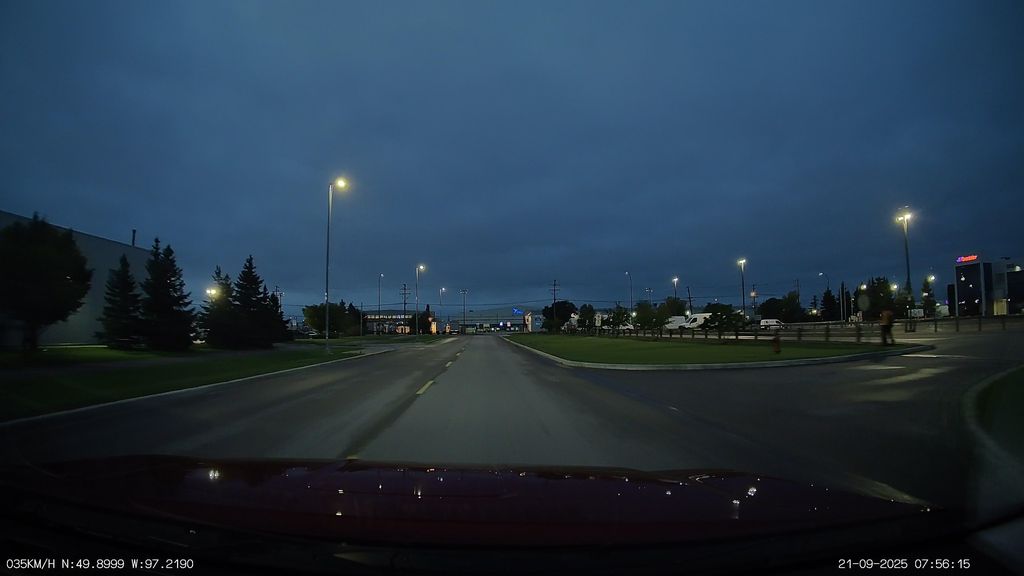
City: winnipeg